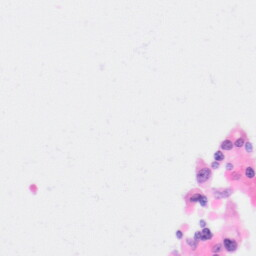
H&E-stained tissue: Kidney